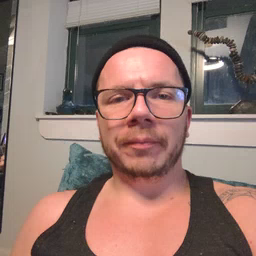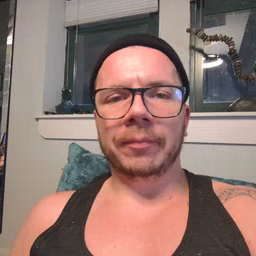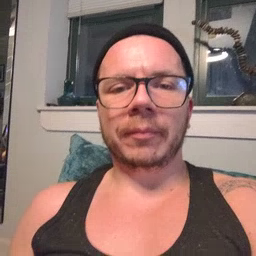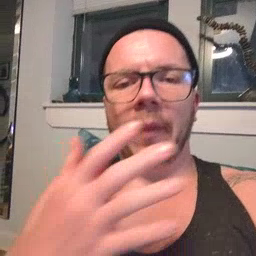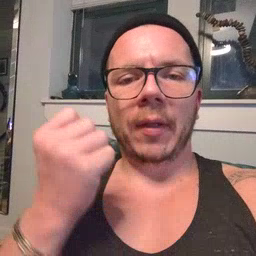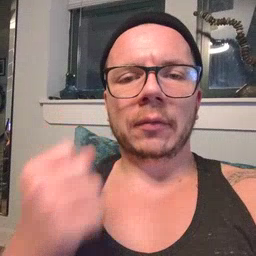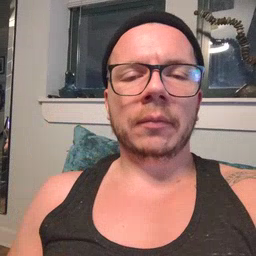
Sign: fast